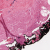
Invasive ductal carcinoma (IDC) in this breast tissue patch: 0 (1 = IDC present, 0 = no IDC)